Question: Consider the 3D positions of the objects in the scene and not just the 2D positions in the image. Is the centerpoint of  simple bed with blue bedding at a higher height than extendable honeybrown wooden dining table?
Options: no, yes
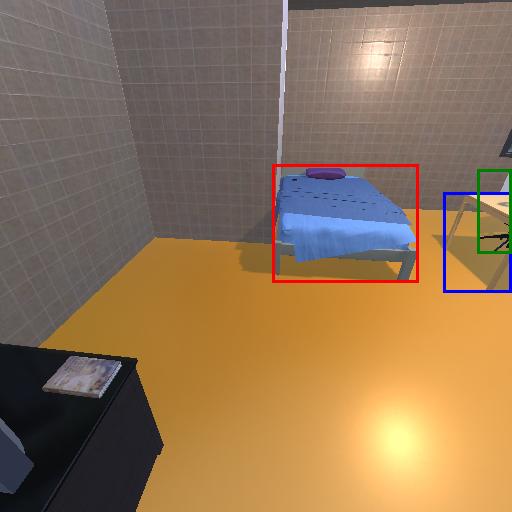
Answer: no